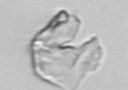
Label: detritus_transparent